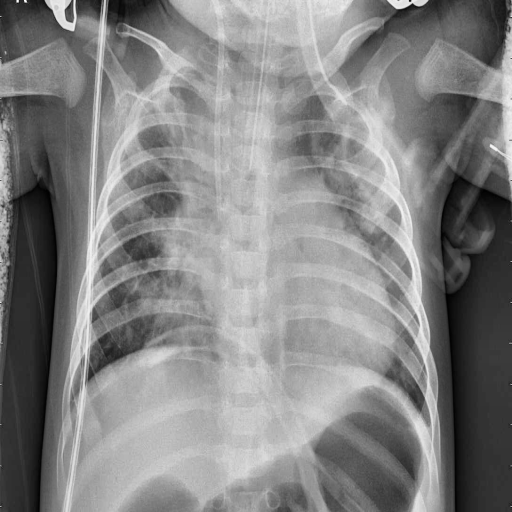
Finding: PNEUMONIA